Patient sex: F
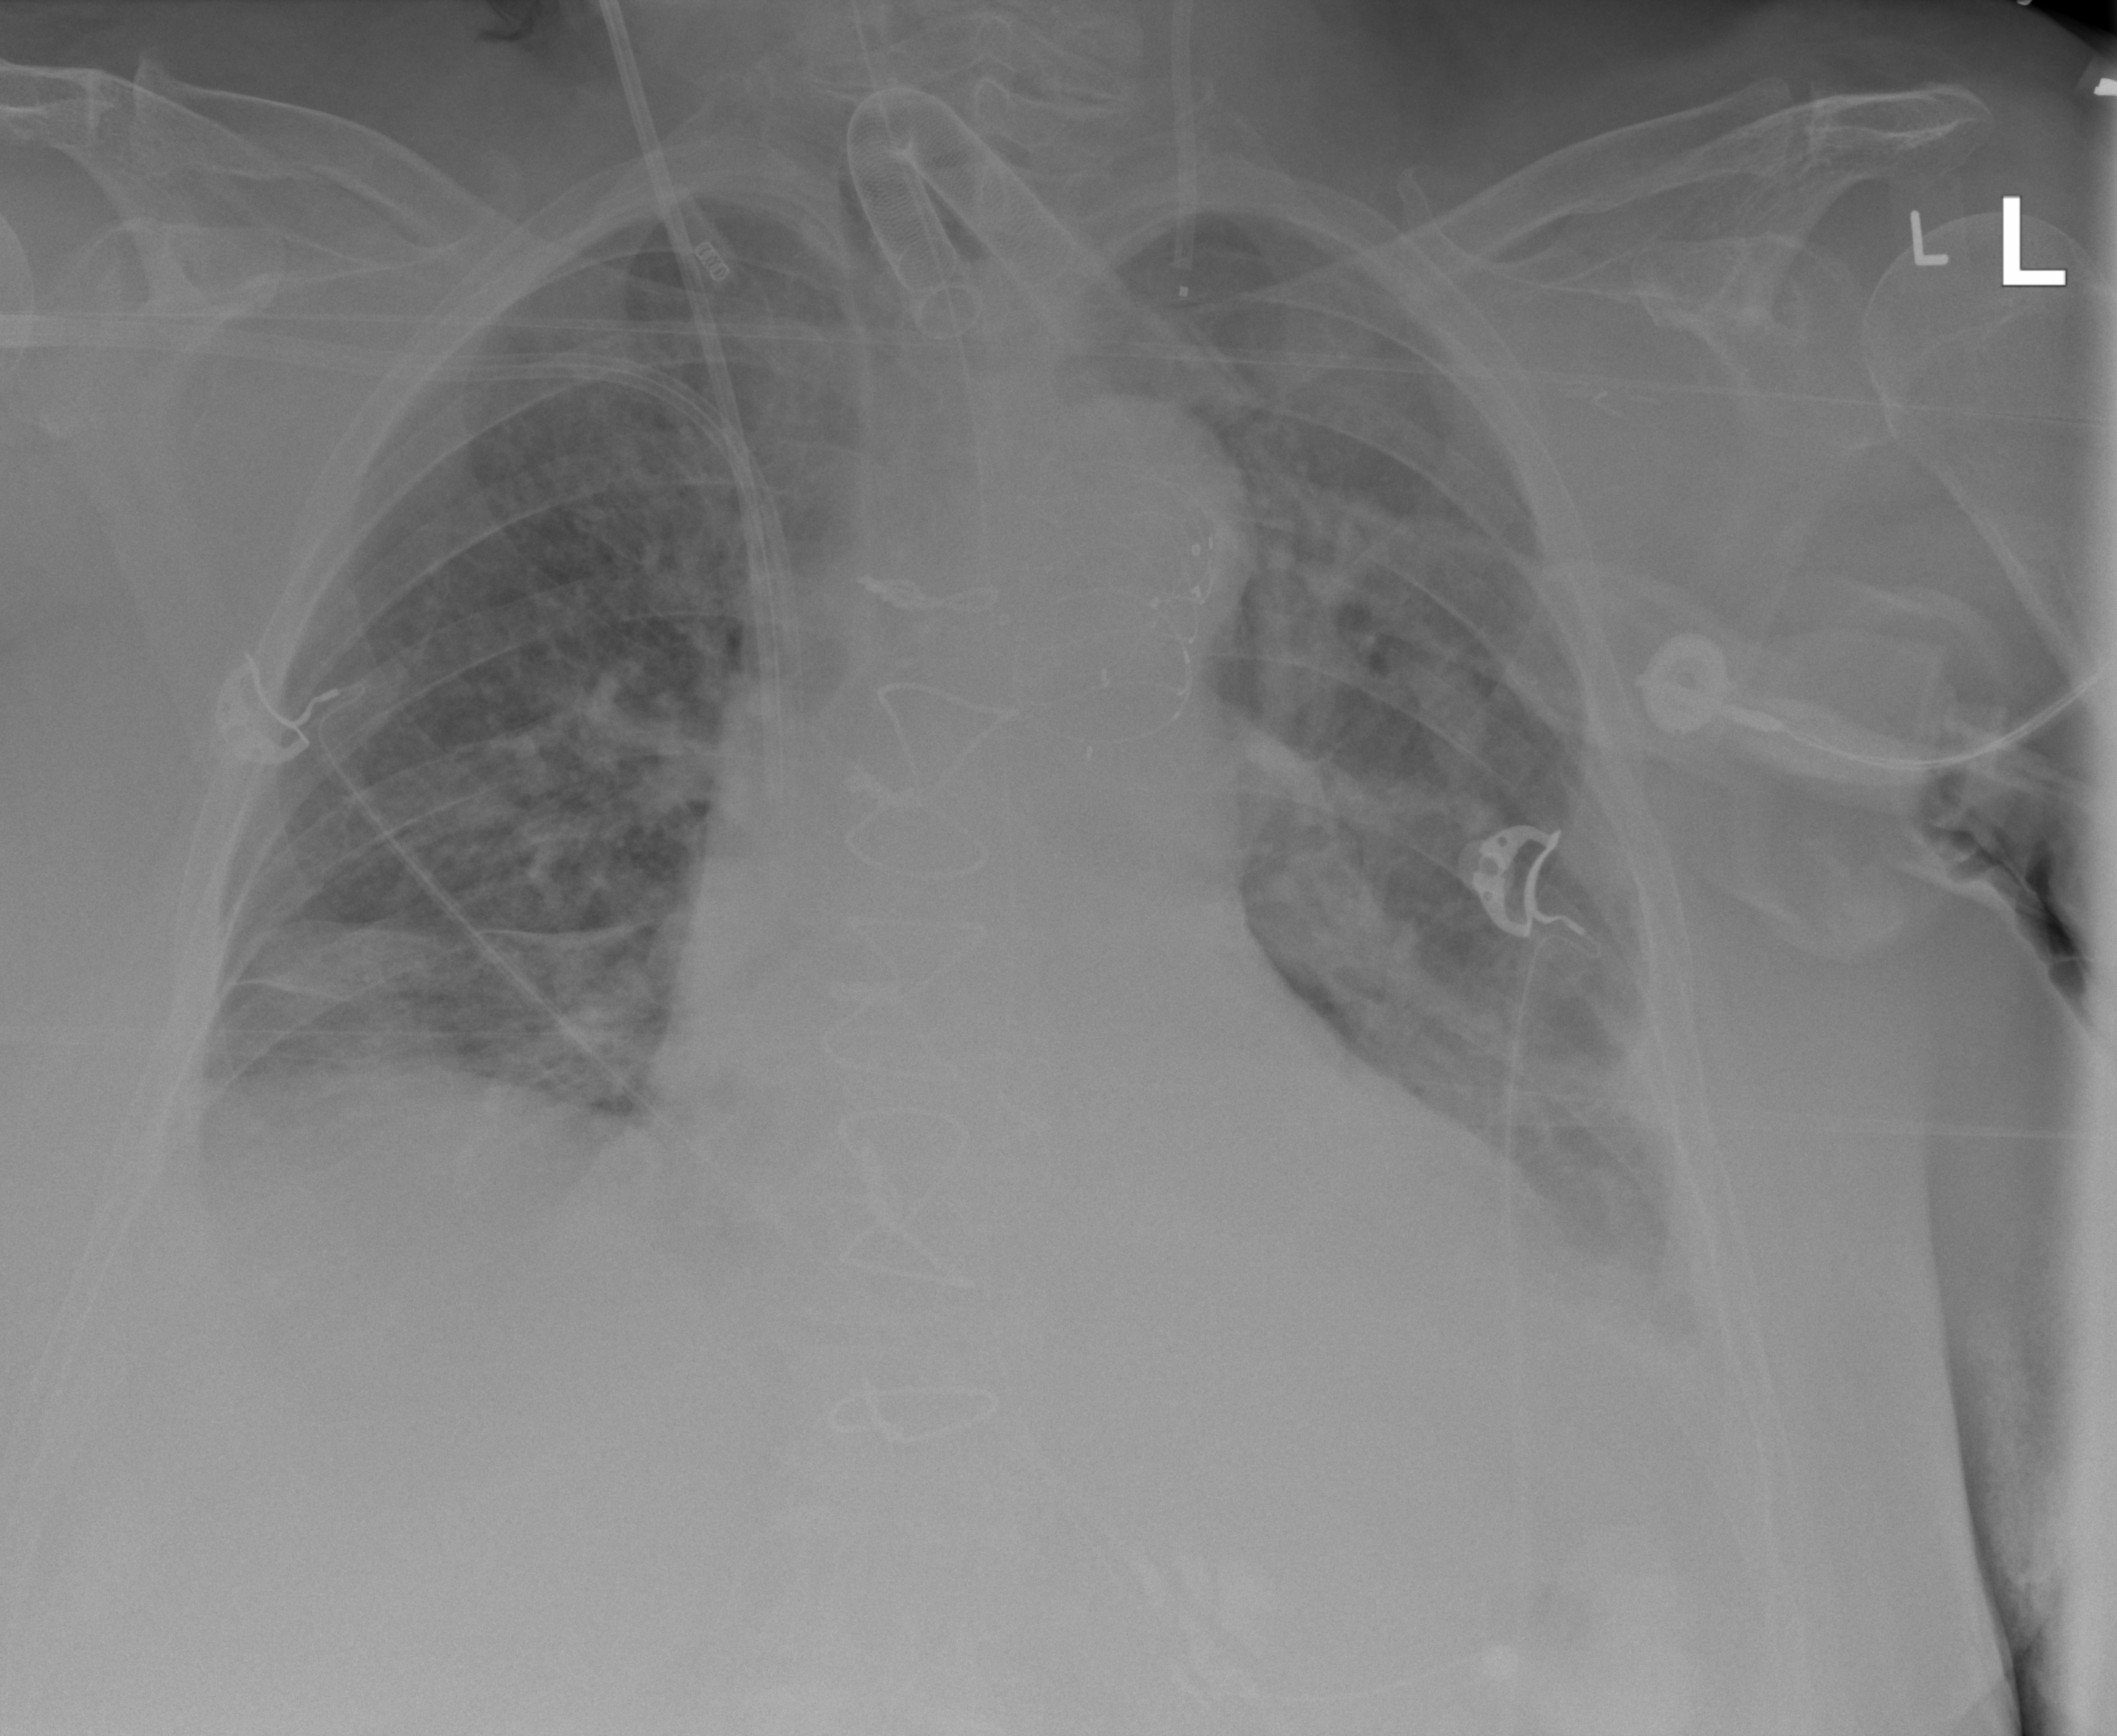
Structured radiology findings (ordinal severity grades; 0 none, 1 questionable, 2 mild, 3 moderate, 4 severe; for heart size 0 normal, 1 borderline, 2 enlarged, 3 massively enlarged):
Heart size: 2
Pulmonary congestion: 2
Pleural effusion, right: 2
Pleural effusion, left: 2
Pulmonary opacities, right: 2
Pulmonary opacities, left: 2
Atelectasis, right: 2
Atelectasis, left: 2